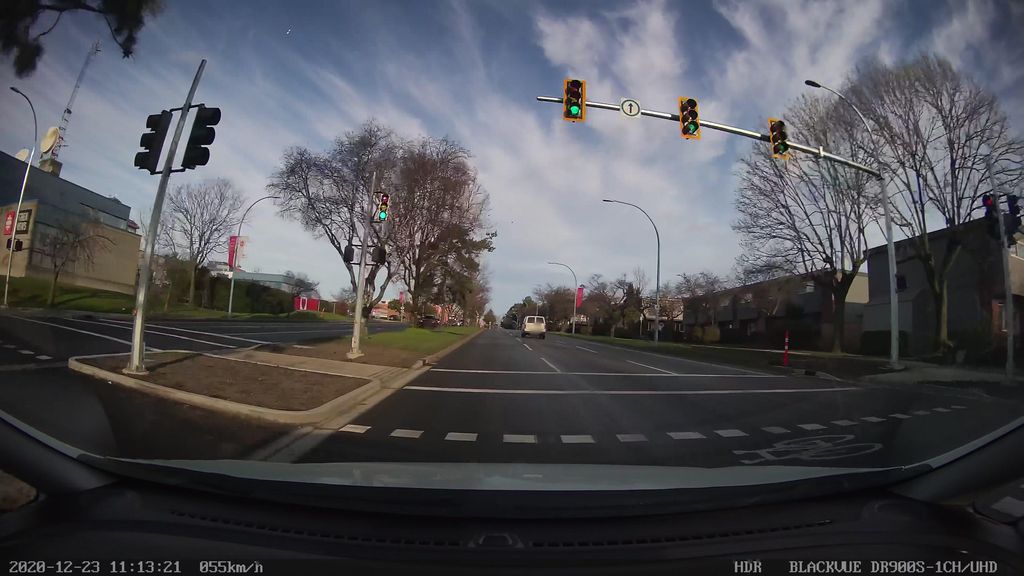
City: victoria